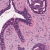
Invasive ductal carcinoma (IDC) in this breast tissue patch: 0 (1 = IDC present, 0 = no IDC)